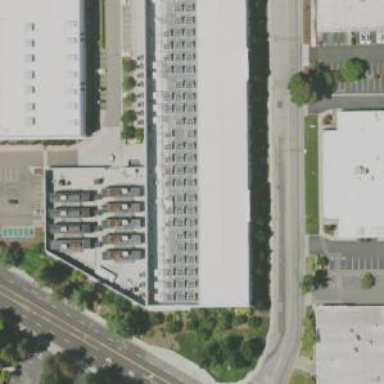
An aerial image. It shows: Data center building.